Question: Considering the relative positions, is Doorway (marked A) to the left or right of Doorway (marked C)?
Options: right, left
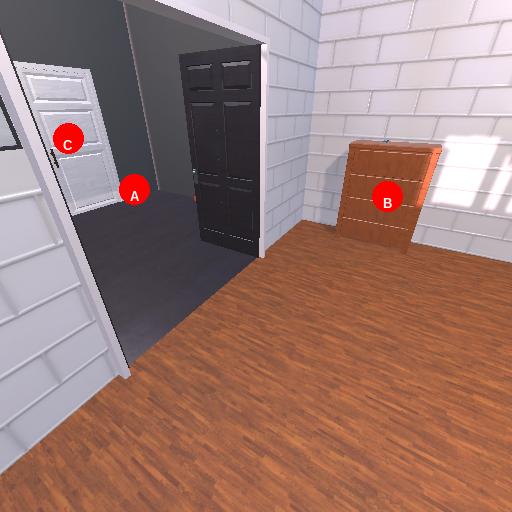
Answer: right